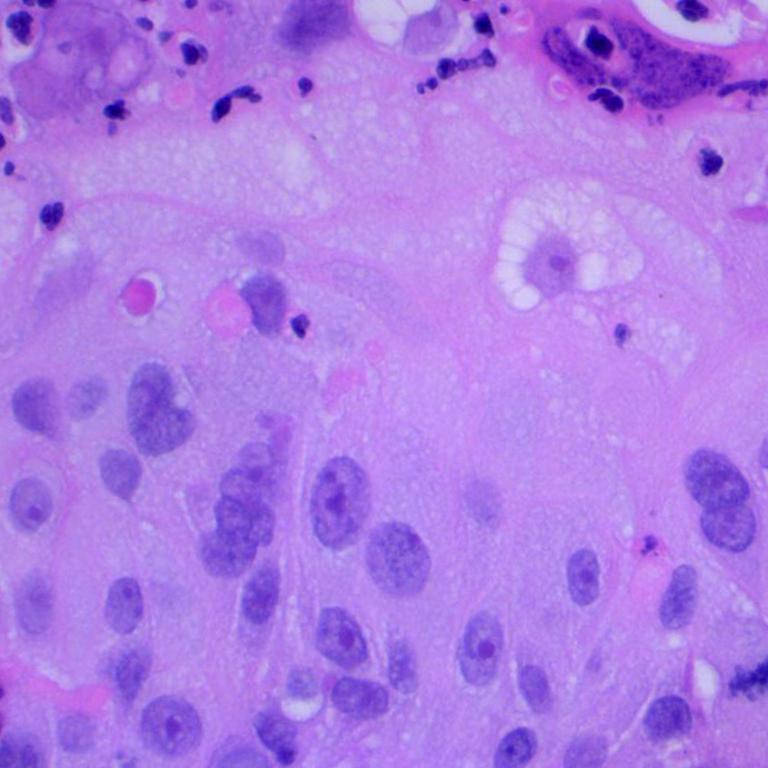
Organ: lung
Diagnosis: squamous carcinomas